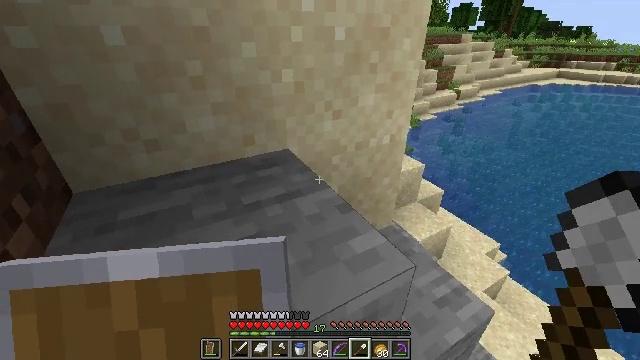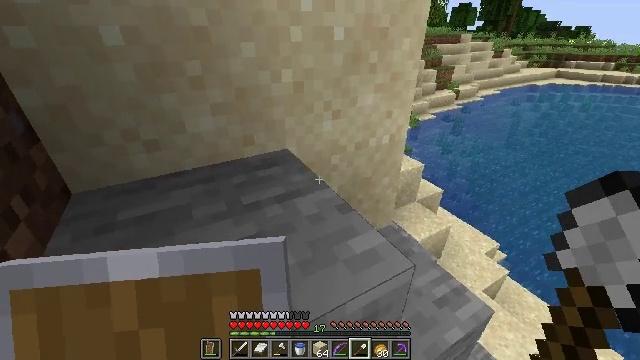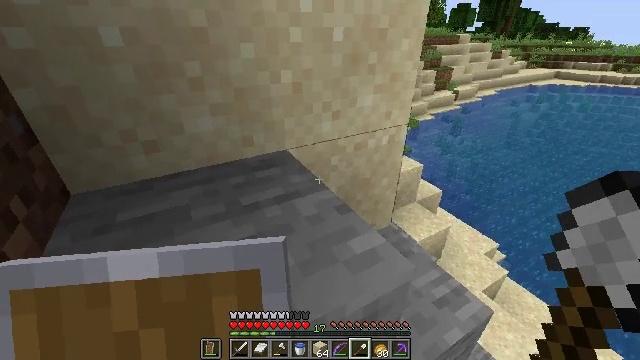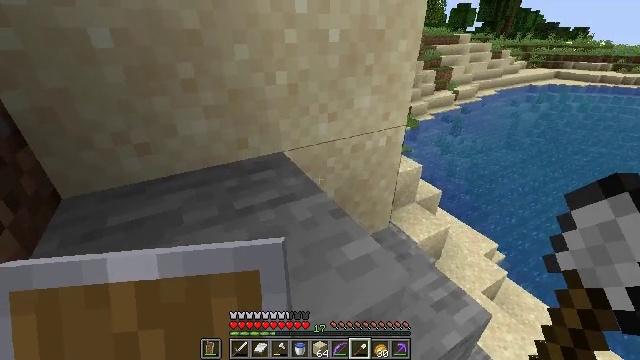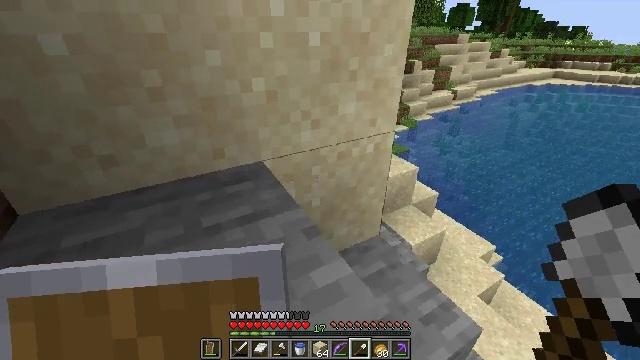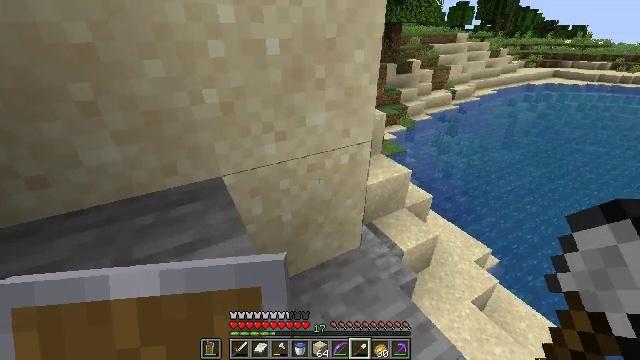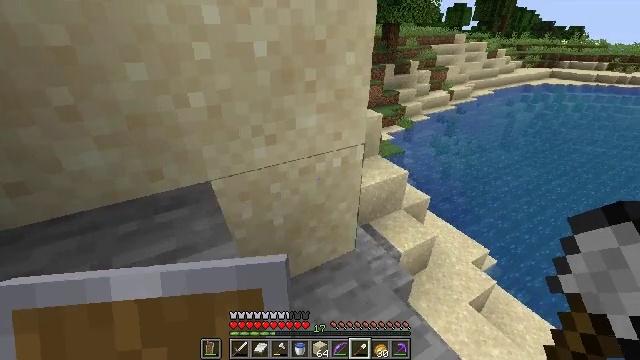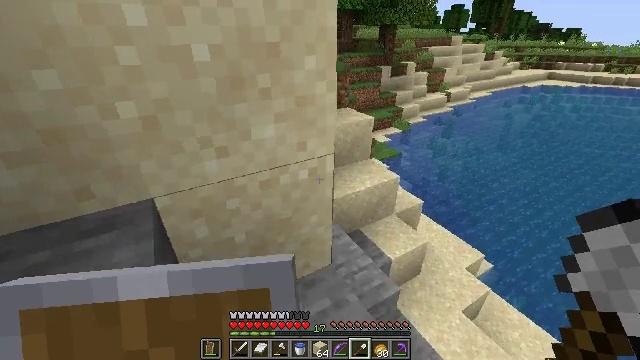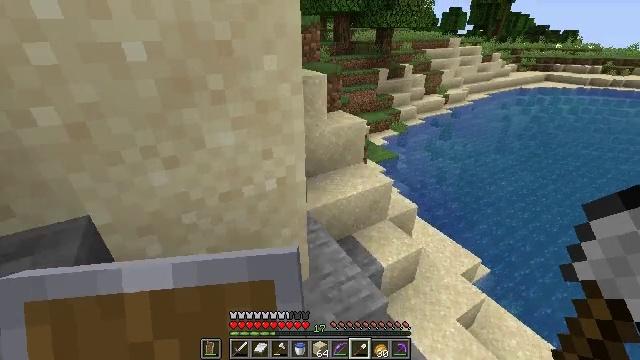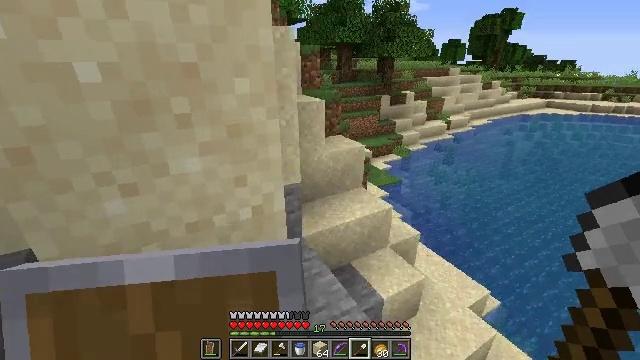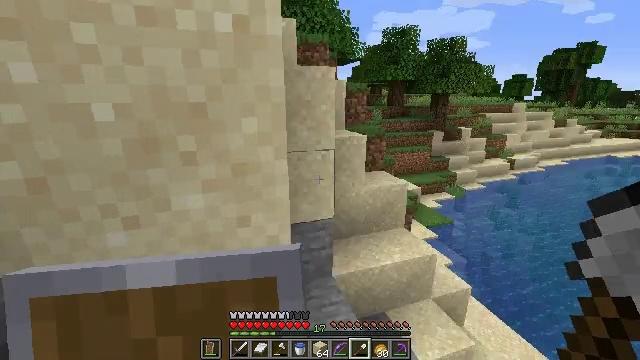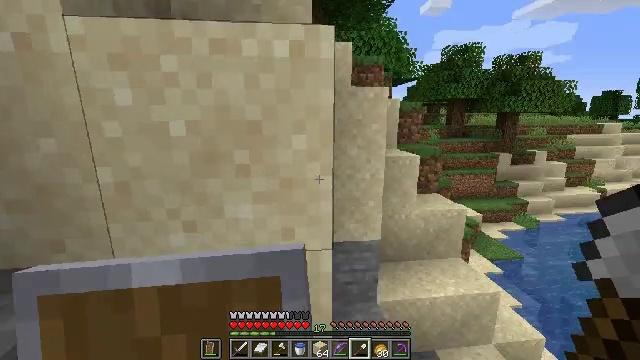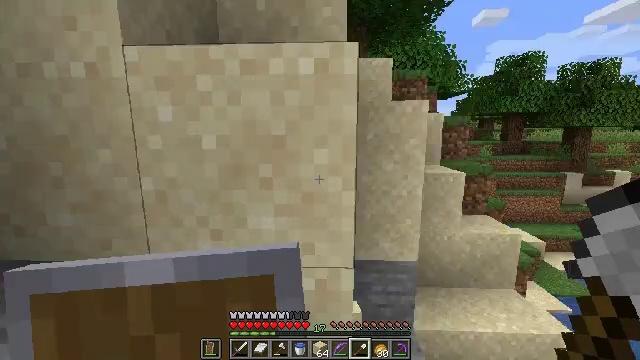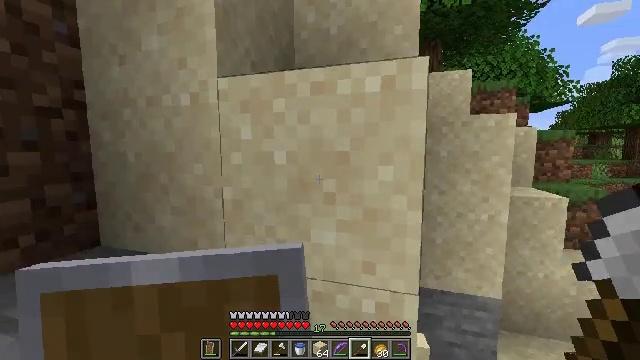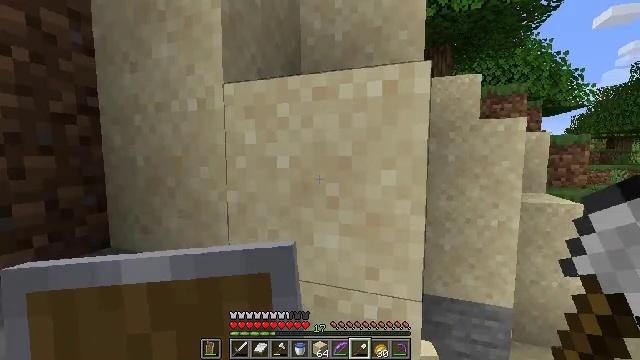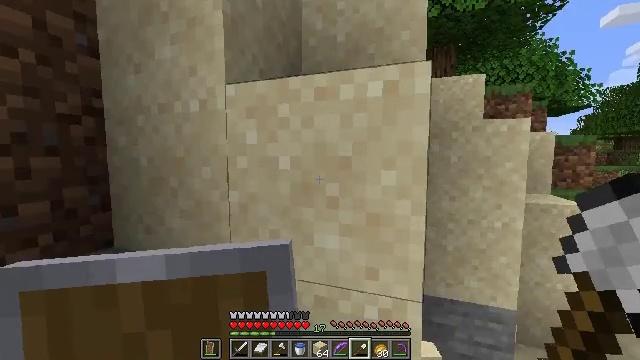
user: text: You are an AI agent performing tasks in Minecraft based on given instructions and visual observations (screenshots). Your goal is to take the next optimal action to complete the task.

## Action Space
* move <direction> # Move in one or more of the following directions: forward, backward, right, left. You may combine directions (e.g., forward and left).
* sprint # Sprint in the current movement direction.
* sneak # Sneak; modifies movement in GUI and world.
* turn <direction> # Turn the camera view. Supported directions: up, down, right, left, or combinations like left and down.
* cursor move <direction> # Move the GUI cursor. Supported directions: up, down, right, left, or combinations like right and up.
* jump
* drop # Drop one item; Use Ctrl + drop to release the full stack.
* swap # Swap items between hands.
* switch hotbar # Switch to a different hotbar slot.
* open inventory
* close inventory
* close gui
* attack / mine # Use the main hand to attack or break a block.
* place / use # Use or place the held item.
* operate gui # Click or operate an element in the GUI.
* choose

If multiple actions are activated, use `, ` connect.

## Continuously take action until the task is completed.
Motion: motion action
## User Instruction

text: Collect sand to make glass.
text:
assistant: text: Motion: no_op
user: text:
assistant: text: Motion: no_op
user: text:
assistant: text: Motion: move forward and move right
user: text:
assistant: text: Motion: move forward and move right
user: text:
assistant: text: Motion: move forward and move right
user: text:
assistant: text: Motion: move forward and move right
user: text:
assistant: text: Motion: move forward and move right
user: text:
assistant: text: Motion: move forward and move right
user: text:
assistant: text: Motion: move forward and move right, turn left and up
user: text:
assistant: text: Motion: turn left and up
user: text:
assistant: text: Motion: turn left and up
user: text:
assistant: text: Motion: turn left and up
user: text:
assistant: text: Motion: turn left and up
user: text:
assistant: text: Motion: turn left and up
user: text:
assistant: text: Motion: no_op
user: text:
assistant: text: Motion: no_op
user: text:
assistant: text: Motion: no_op
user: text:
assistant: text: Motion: turn left and up
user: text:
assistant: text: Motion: turn left and up
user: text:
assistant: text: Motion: turn left and up
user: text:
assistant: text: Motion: turn left and up
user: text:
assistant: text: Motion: turn left and up
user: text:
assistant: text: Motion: turn left and up
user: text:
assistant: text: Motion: turn left and up
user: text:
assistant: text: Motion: attack / mine
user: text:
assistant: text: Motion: attack / mine
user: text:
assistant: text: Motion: attack / mine
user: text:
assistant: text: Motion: attack / mine
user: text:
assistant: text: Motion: attack / mine
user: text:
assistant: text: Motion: attack / mine